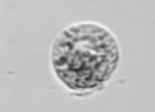
Label: Amoeba